Question: For example, in an assignment given to me, we were asked to find out if two regular expressions are equal or not.
'''
(a+b+c)* and ((ab)**c*)*
'''
My question is how is one supposed to do that? If I draw the transition graphs for both and then run a few strings through it and show that both of the TGs are able to accept it, is that a sufficient proof ? If not, how do I do it? Is there a mathematical/axiomatic approach towards this?
Thanks in advance.
EDIT: There is another thing that I'd like to clear which is kind of related to this question. Are the two FAs depicted in the photo below the same?

i.e. Are (1) and (2) in the above picture the same?
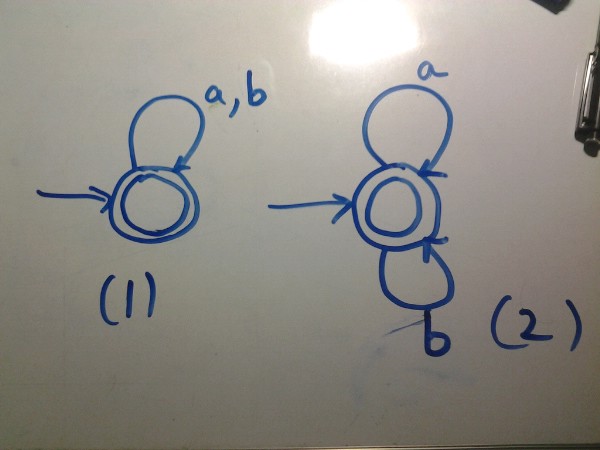
Answer: There is an algorithm to determine whether they are equal:
>
1. Construct NFA-lambdas corresponding to each RE using Kleene's theorem
2. Construct DFAs for each using the subset/powerset construction
3. (optional) Minimize the DFAs using a standard DFA minimization algorithm.
4. Construct DFAs for L(M1) \ L(M2) and L(M2) \ L(M1) using the Cartesian Product Machine construction
5. (Optional) Minimize these CPMs.
6. Determine whether each one accepts any strings by testing all strings over alphabet E of size no greater than |Q| (works due to the pumping lemma for regular languages)
No novelty or genius is required; you could write a program to do this (although, in practice, using the powerset construction can be unwieldy, and failing to minimize at both steps can be costly, to).
EDIT: Yes, those DFAs are the same. The first is just a shorthand notation for the second.